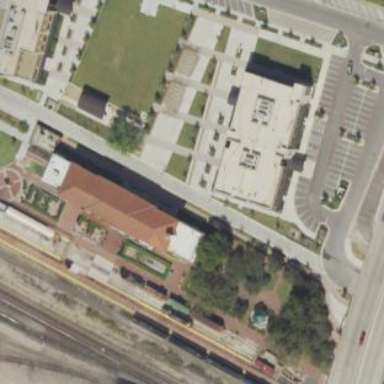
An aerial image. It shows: Train station building.